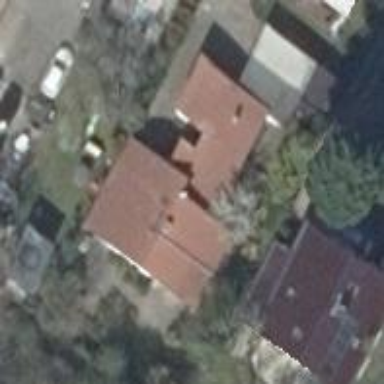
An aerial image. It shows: Detached building with gabled roof.